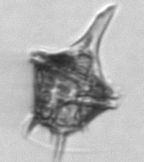
Label: Amylax